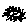
Label: sun